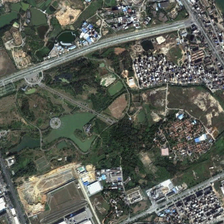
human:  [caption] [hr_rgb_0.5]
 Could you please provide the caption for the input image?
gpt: near the park is a residential area .

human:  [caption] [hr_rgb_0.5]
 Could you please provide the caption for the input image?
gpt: near the park is a residential area .

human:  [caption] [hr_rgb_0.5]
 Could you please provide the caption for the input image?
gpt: there are several lakes in the park .

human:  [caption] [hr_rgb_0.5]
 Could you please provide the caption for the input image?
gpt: there are several lakes in the park .

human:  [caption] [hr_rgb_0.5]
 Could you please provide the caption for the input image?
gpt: there are several lakes in the park .